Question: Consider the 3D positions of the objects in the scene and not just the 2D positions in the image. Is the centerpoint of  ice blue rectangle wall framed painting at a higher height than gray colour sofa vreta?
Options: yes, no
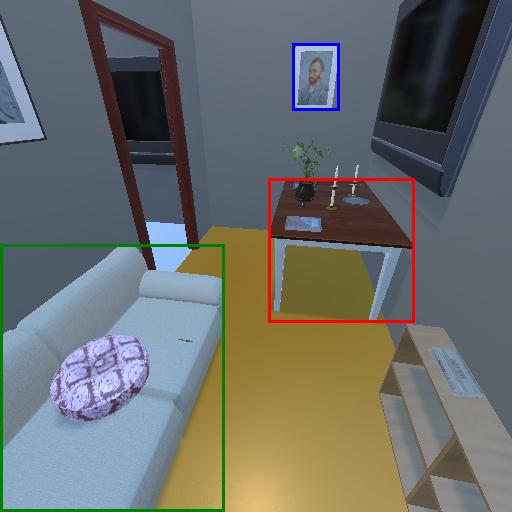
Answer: yes